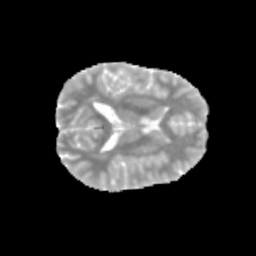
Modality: MD
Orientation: axial
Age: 13
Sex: female
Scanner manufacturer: siemens
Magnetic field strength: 3 T
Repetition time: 3.8 s
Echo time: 0.07 s